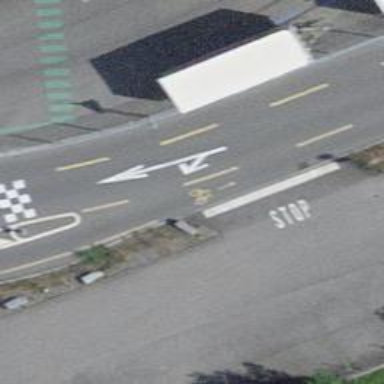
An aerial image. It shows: Unclassified road with asphalt surface. There is designated lane for cyclists on both sides.